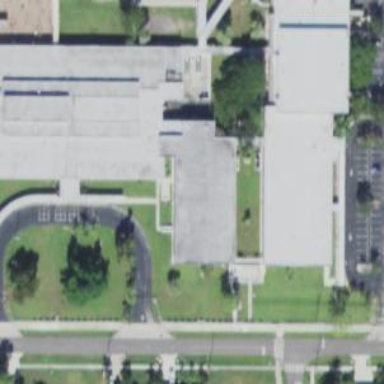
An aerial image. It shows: School building.